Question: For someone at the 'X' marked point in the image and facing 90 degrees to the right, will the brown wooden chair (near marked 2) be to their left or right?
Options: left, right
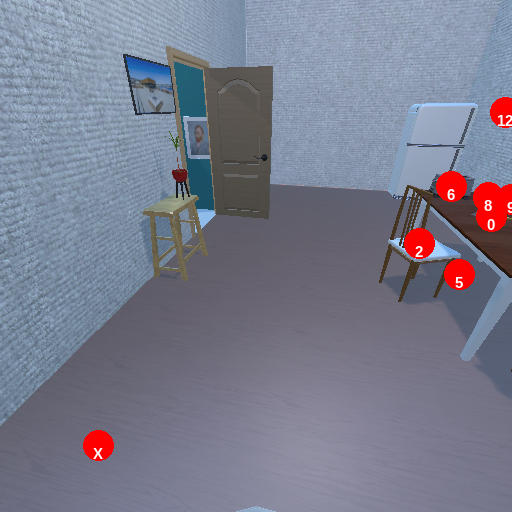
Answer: left